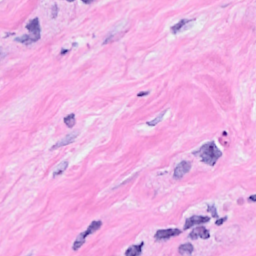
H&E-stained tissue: Breast